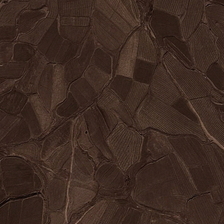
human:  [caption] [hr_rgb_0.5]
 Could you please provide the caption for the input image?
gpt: a few crooked paths pass through the farm .

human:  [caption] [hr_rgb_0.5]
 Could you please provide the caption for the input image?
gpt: many pieces of khaki farmlands are together .

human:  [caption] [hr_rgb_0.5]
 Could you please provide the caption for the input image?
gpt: the little farm consists of grass and crops .

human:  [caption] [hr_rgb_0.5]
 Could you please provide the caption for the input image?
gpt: many pieces of khaki farmlands are together .

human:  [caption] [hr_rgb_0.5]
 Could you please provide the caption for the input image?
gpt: the little farm consists of grass and crops .